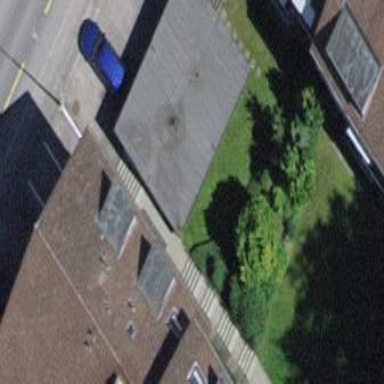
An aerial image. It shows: Group of garages.